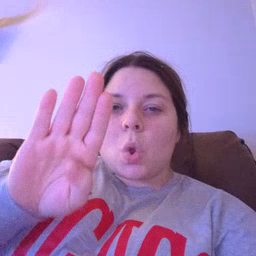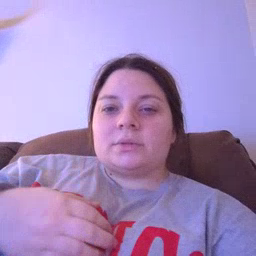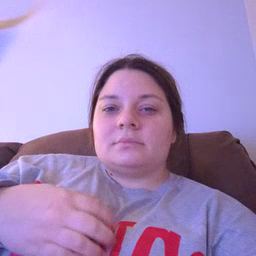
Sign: close